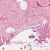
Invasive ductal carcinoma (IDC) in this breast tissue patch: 0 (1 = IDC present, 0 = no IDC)